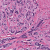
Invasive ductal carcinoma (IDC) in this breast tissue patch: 1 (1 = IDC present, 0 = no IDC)